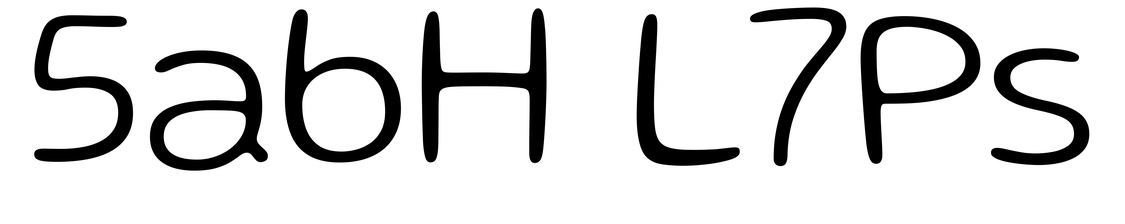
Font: Gluten_ExtraLight